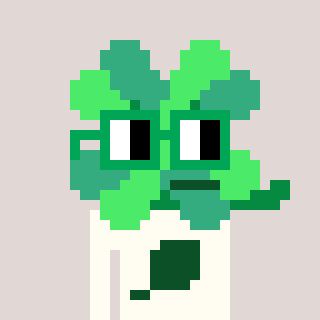
a pixel art character with square green glasses, a clover-shaped head and a grayscale-colored body on a warm background